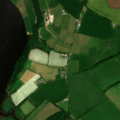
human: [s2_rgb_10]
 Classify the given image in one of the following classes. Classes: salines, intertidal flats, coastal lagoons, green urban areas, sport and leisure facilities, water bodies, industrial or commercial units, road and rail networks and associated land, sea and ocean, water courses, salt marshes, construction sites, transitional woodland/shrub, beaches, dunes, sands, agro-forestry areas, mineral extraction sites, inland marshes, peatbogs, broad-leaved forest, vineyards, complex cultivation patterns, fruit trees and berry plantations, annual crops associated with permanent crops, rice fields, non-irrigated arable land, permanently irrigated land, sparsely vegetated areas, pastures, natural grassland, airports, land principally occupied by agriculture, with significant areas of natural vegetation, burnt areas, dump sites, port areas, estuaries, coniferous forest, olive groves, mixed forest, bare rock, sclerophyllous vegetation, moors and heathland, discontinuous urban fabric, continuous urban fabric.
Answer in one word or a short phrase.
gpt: non-irrigated arable land, pastures, water courses